Question: I'm using '[SKShapeNode shapeNodeWithPath...]', but no matter which options I set for line join, flatness, or miterLimit, I'm getting gaps when the line is drawn. Why is this happening?

'''
UIBezierPath* bezierPath = UIBezierPath.bezierPath;
[bezierPath moveToPoint: CGPointMake(43.5, 49.5)];
[bezierPath addLineToPoint: CGPointMake(273.5, 49.5)];
[bezierPath addCurveToPoint: CGPointMake(273.5, 116.5) controlPoint1: CGPointMake(273.5, 49.5) controlPoint2: CGPointMake(322.5, 82.5)];
[bezierPath addCurveToPoint: CGPointMake(287.5, 222.5) controlPoint1: CGPointMake(224.5, 150.5) controlPoint2: CGPointMake(287.5, 222.5)];
[bezierPath addCurveToPoint: CGPointMake(227.5, 294.5) controlPoint1: CGPointMake(287.5, 222.5) controlPoint2: CGPointMake(351.5, 316.5)];
[bezierPath addCurveToPoint: CGPointMake(43.5, 255.5) controlPoint1: CGPointMake(103.5, 272.5) controlPoint2: CGPointMake(43.5, 255.5)];
[bezierPath addCurveToPoint: CGPointMake(43.5, 181.5) controlPoint1: CGPointMake(43.5, 255.5) controlPoint2: CGPointMake(-38.5, 221.5)];
[bezierPath addCurveToPoint: CGPointMake(171.5, 181.5) controlPoint1: CGPointMake(125.5, 141.5) controlPoint2: CGPointMake(171.5, 164.5)];
[bezierPath addCurveToPoint: CGPointMake(123.5, 203.5) controlPoint1: CGPointMake(171.5, 198.5) controlPoint2: CGPointMake(160.5, 225.5)];
[bezierPath addCurveToPoint: CGPointMake(54.5, 222.5) controlPoint1: CGPointMake(86.5, 181.5) controlPoint2: CGPointMake(54.5, 222.5)];
[bezierPath addCurveToPoint: CGPointMake(227.5, 255.5) controlPoint1: CGPointMake(54.5, 222.5) controlPoint2: CGPointMake(210.5, 277.5)];
[bezierPath addCurveToPoint: CGPointMake(227.5, 181.5) controlPoint1: CGPointMake(244.5, 233.5) controlPoint2: CGPointMake(227.5, 181.5)];
[bezierPath addCurveToPoint: CGPointMake(227.5, 116.5) controlPoint1: CGPointMake(227.5, 181.5) controlPoint2: CGPointMake(206.5, 142.5)];
[bezierPath addCurveToPoint: CGPointMake(227.5, 88.5) controlPoint1: CGPointMake(248.5, 90.5) controlPoint2: CGPointMake(227.5, 88.5)];
[bezierPath addLineToPoint: CGPointMake(43.5, 88.5)];
[bezierPath addLineToPoint: CGPointMake(43.5, 49.5)];
[bezierPath closePath];
CGFloat scale = 4;
[bezierPath applyTransform:CGAffineTransformMakeScale(scale, scale)];
'''
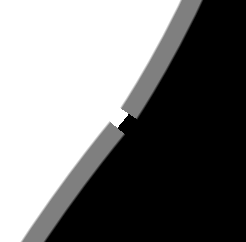
Answer: From the <URL>
> A line width larger than 2.0 may cause rendering artifacts in the
final rendered image. The default value is 1.0.
Changing the linewidth might help. Using UIKIT however does not cause any defects for sure. I wonder if you can switch to that.
Another interesting read :
<URL>